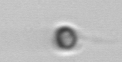
Label: flagellate